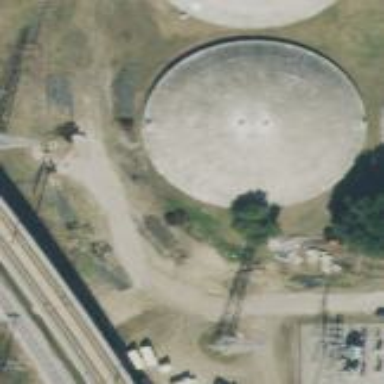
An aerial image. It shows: Building with storage tank.